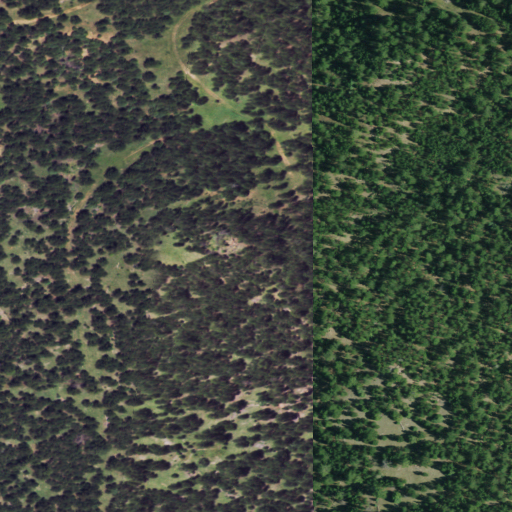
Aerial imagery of mountain in Wyoming named Fanny Peak containing only evergreen forest